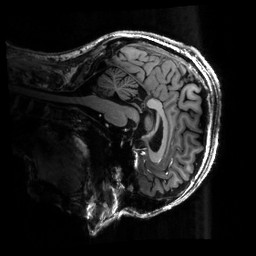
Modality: T1w
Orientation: sagittal
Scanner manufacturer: siemens
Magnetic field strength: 6.98 T
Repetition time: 2.3 s
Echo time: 0.00273 s